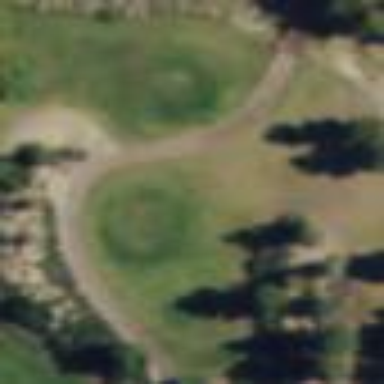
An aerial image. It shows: Rough area on grassy golf course.